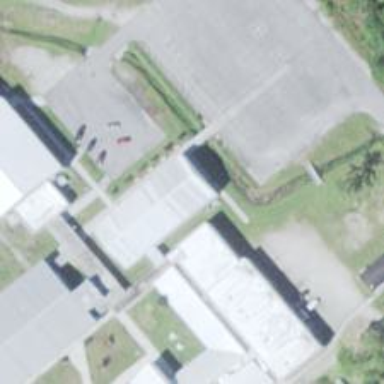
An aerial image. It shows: School building.